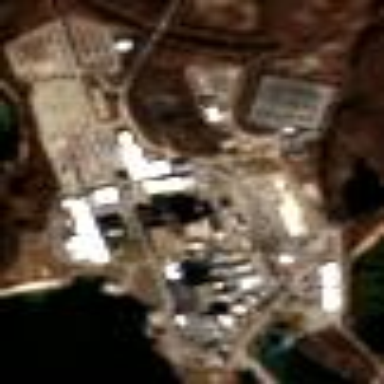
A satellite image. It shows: Industrial area featuring nuclear power plant.